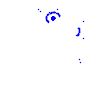
Particle: kaon